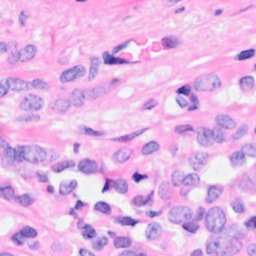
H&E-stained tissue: Breast